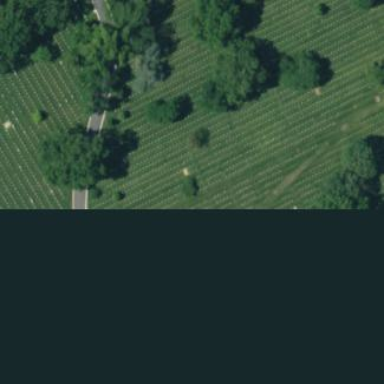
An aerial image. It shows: Sector in the cemetery.